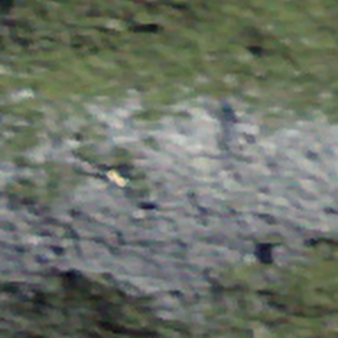
Label: other